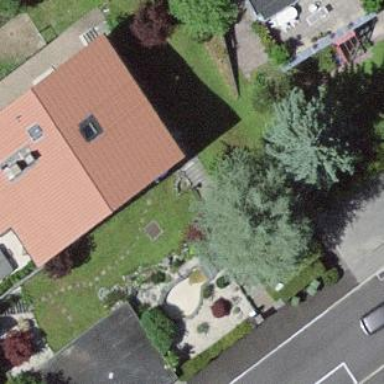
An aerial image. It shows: Residential building.